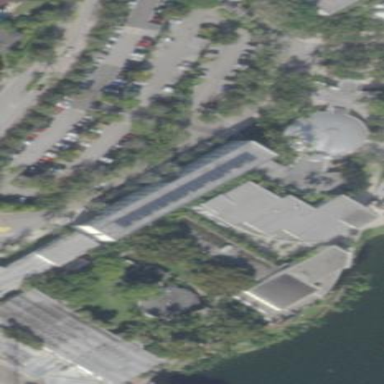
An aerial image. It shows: University building.